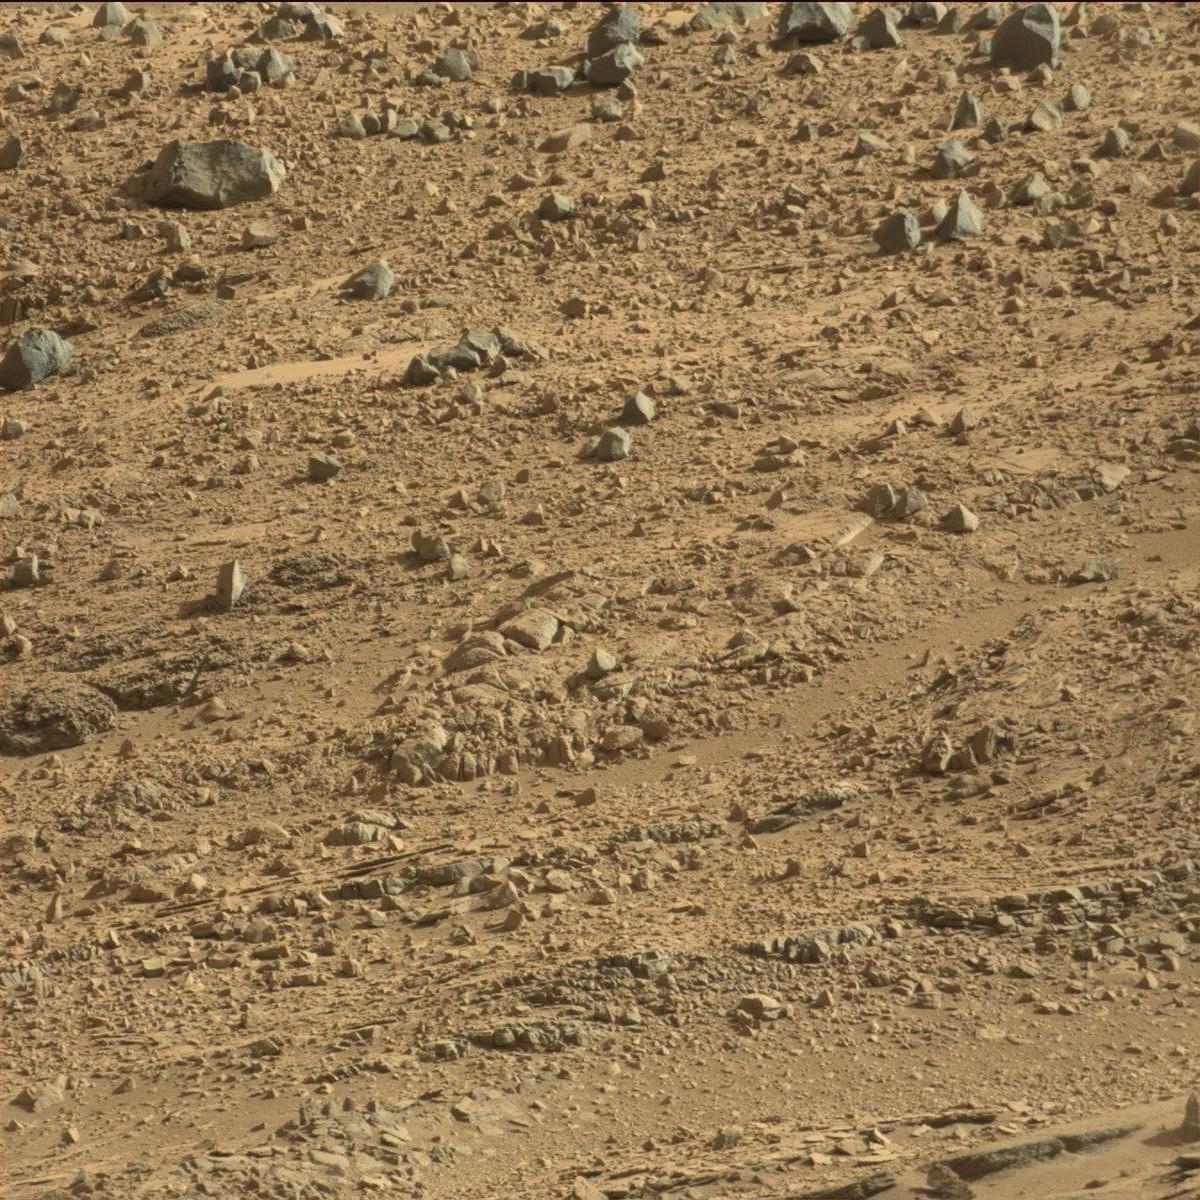
Terrain classes present: Bedrock, Sand / Soil